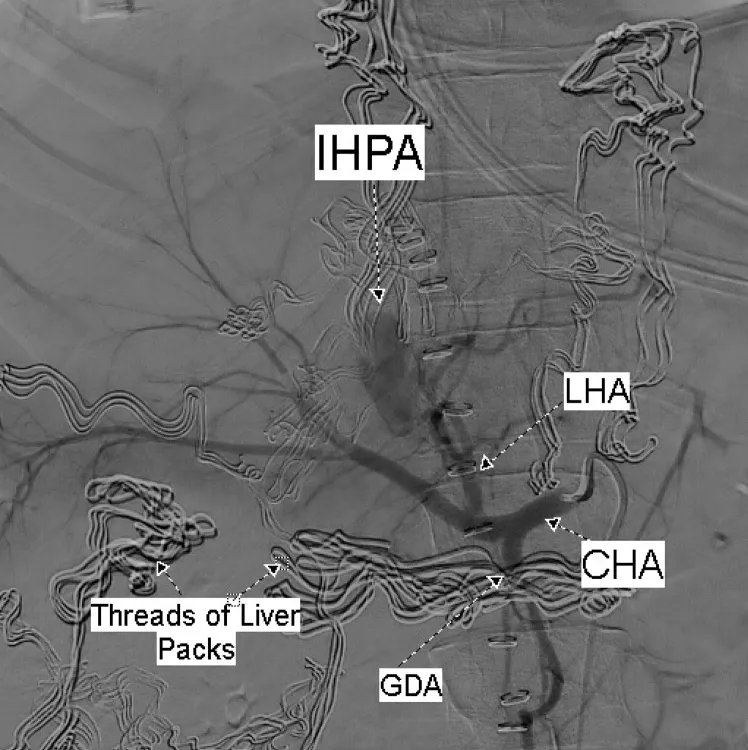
Selective celiac angiography shows the IHPA. . LHA: left hepatic artery; CHA: common hepatic artery; GDA: gastroduodenal artery.
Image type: radiology (ct)